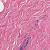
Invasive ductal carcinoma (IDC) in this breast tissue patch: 0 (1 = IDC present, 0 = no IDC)